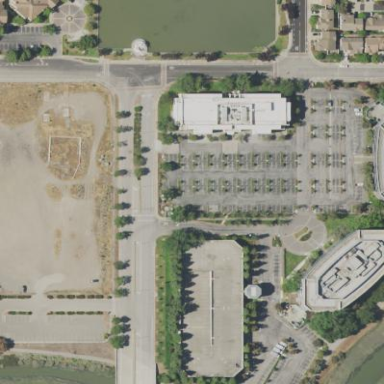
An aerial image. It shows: Parking area with surface.